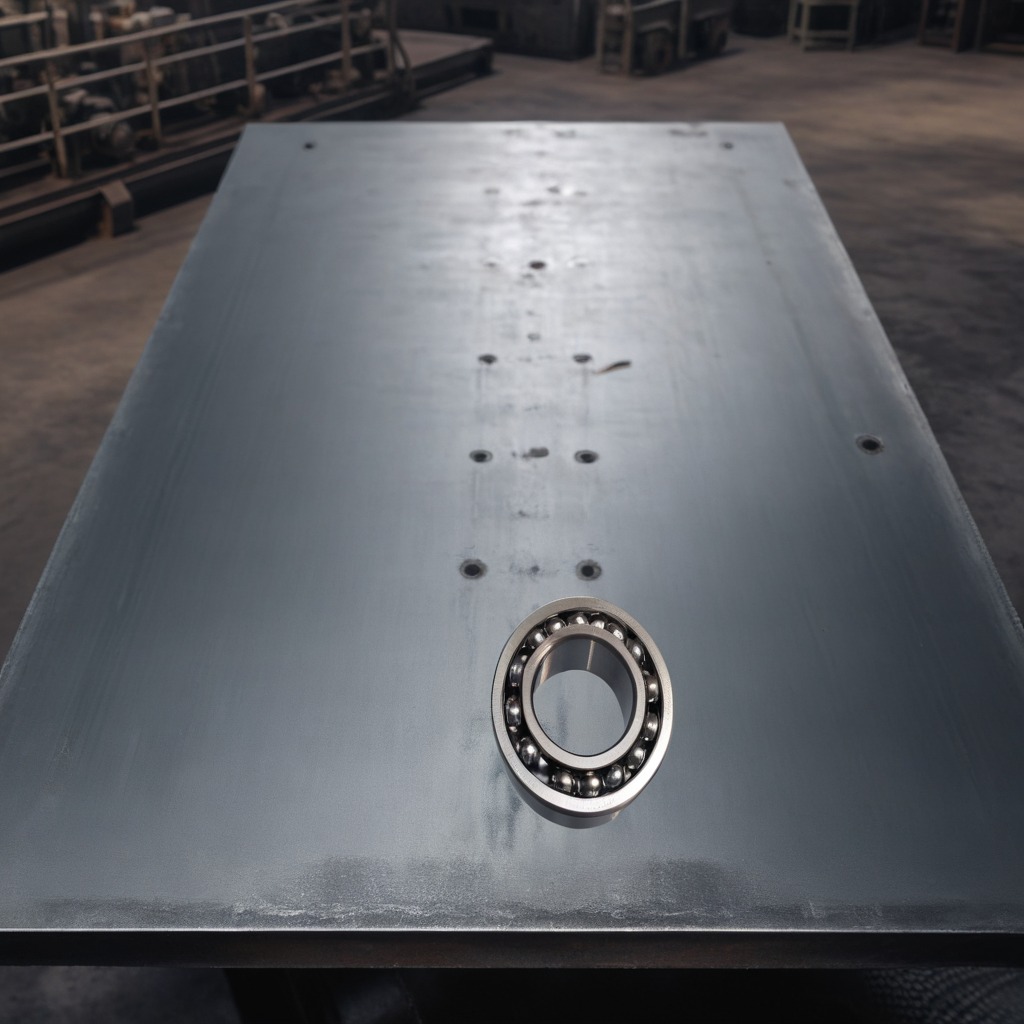
A metal ball bearing is lying on a cold steel table in a mining workshop.